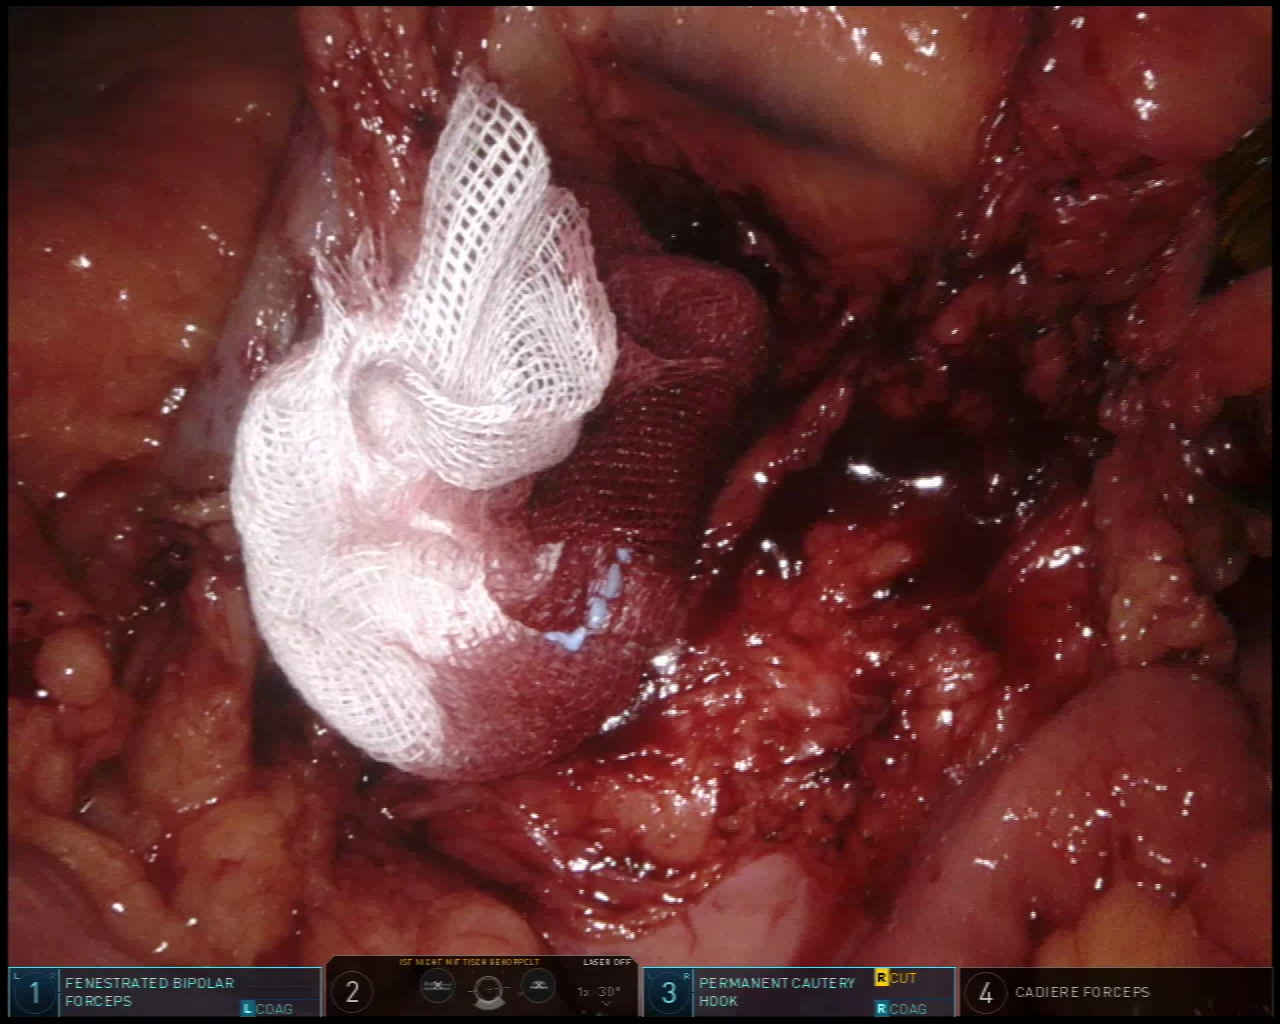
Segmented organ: intestinal_veins
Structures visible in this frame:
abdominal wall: no
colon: no
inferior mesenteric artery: no
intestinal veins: yes
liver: no
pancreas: no
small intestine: yes
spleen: no
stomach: no
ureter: no
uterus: no
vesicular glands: no